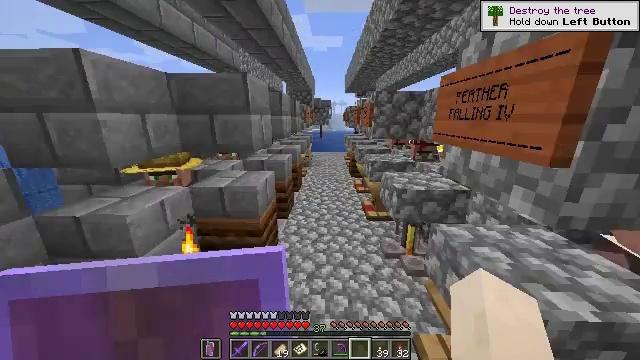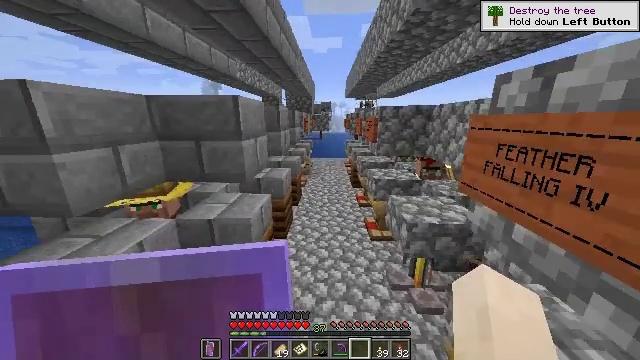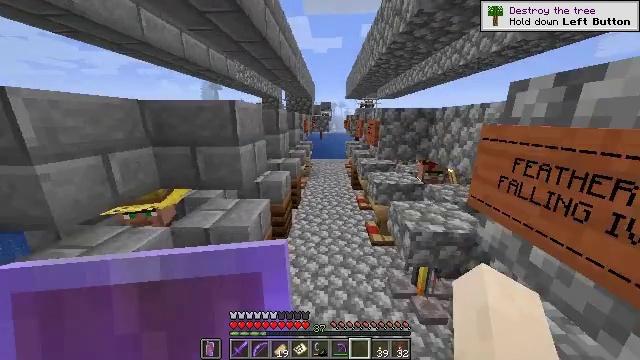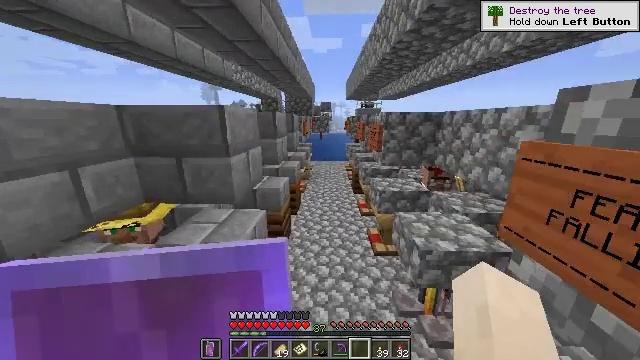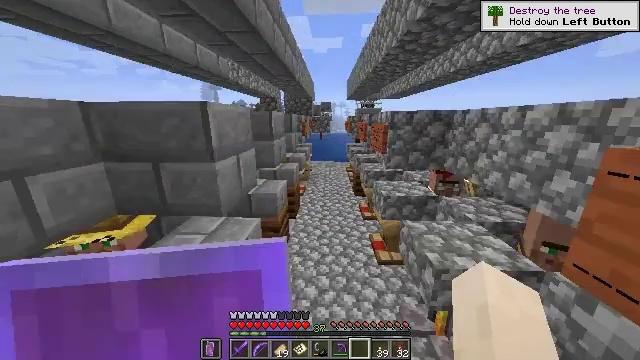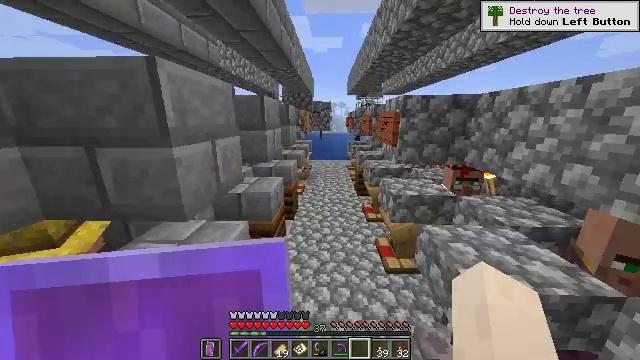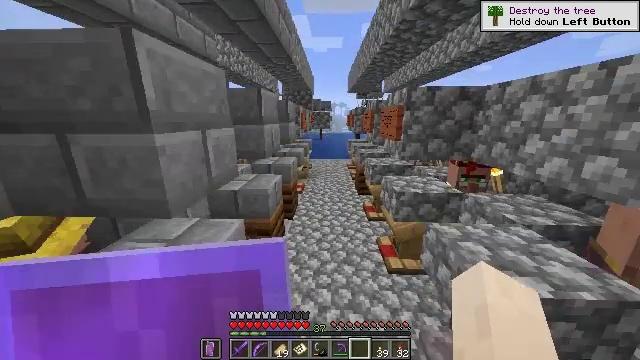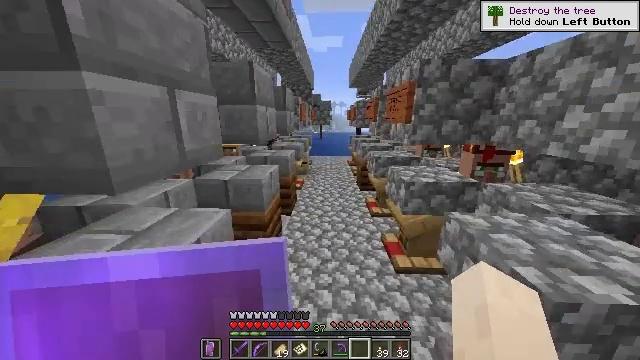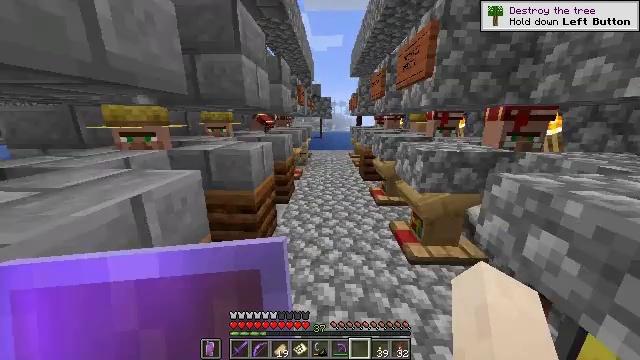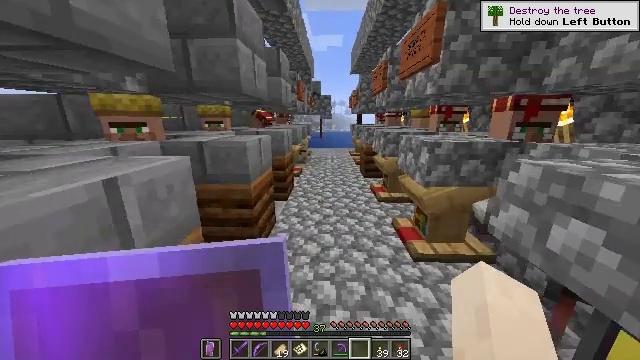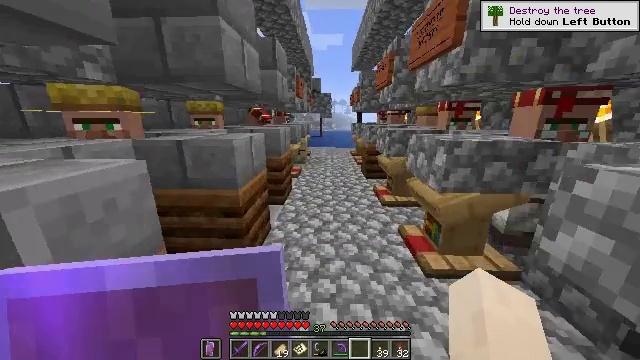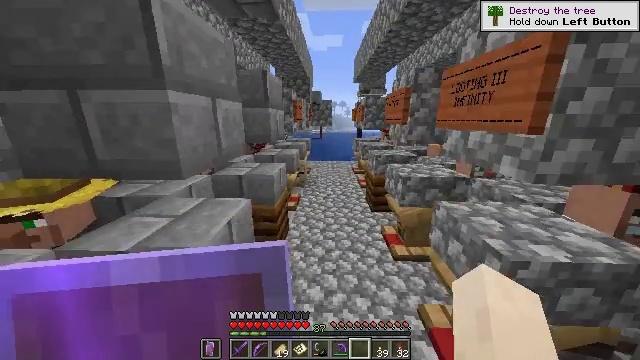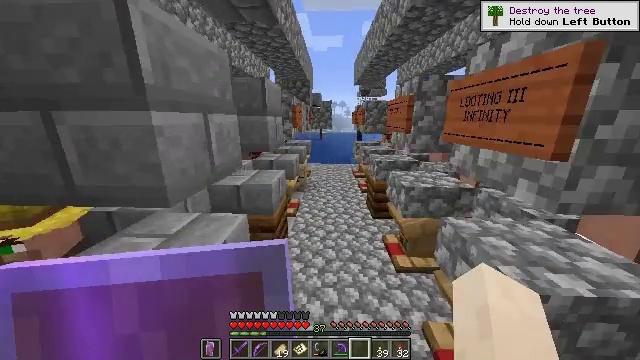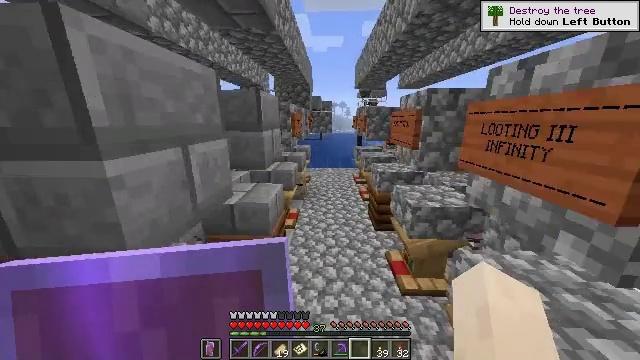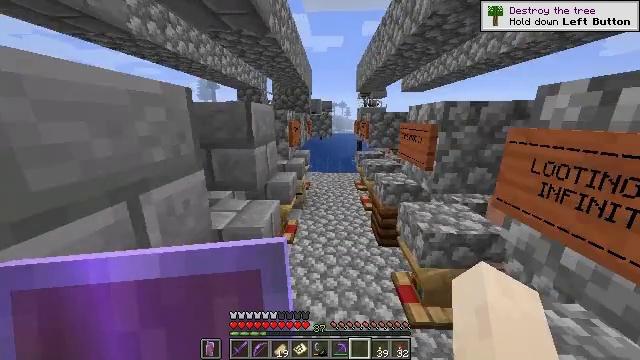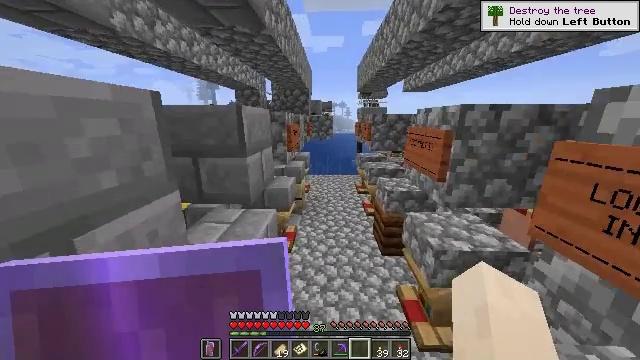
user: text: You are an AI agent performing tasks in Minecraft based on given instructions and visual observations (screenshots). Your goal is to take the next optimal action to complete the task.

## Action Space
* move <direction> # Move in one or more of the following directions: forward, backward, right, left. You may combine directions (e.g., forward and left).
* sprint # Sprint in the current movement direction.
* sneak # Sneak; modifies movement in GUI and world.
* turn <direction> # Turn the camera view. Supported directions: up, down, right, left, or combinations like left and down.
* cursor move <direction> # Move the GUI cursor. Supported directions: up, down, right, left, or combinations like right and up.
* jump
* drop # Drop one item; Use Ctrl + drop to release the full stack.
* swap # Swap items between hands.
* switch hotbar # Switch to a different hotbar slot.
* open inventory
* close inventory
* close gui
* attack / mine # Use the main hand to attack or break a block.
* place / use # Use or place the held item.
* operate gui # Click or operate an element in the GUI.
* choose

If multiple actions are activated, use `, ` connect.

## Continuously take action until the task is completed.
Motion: motion action
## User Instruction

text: Use paper to craft a filled map.
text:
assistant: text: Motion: move forward, sprint, jump
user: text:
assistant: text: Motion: move forward, sprint
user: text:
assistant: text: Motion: move forward, sprint
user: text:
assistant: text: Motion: move forward, sprint
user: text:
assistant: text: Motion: move forward, sprint
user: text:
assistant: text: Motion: move forward, sprint
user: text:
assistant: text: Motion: move forward, sprint
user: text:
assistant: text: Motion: move forward, sprint
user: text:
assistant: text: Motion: move forward, sprint
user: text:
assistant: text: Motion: move forward, sprint, jump
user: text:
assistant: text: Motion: move forward, sprint, jump
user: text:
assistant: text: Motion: move forward, sprint, jump
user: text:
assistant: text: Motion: move forward, sprint, jump
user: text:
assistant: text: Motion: move forward, sprint, jump
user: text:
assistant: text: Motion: move forward, sprint, jump
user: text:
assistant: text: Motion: move forward, sprint, jump
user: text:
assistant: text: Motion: move forward, sprint, jump
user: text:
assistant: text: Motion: move forward, sprint, jump
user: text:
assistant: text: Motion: move forward, sprint
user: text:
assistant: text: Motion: move forward, sprint
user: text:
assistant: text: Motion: move forward, sprint
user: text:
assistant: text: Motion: move forward, sprint
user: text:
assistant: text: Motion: move forward, sprint
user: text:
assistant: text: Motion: move forward, sprint
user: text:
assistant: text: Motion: move forward, sprint
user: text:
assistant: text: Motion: move forward, sprint
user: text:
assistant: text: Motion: move forward, sprint
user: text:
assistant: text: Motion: move forward, sprint
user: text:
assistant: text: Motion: move forward, sprint, turn right
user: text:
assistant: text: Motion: move forward, sprint, turn right and down